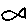
Label: fish